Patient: sex M, age 48
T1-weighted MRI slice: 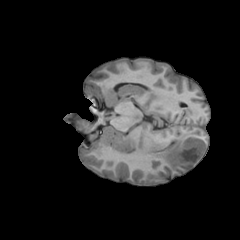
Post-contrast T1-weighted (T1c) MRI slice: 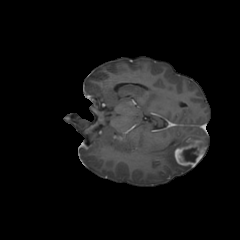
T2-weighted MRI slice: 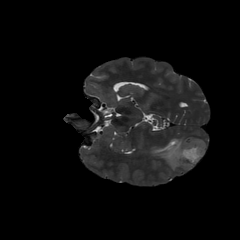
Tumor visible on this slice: yes
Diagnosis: Glioblastoma, IDH-wildtype
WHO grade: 4